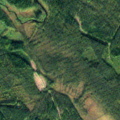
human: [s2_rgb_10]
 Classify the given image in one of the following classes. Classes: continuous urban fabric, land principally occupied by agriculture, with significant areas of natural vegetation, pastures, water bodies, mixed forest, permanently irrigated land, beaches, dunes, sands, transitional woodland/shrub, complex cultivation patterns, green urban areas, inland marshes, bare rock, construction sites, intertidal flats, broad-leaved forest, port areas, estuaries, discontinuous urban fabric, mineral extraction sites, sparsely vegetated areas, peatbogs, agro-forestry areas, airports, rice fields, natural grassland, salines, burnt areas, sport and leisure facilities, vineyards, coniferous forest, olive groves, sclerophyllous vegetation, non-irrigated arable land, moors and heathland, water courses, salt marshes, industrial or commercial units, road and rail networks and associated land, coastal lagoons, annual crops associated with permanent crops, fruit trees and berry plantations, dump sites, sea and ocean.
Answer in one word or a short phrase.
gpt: coniferous forest, mixed forest, peatbogs